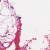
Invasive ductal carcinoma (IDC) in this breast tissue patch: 0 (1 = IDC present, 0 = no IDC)